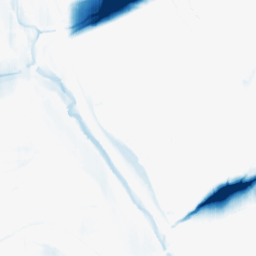
Category: morphological
Decomposition family: morphological_ellipse
Decomposition parameters: operation: closing
width: 50
height: 5
Upsampling method: edge_directed
Upsampling parameters: scale: 4
Upsampling scale: 4